Question: '''
#include<iostream>
using namespace std;
class node{
int data;
node *prev;
node *next;
public:
node(int n){
data=n;
prev=NULL;
next=NULL;
}
void insert_end(node**,node**);
void insert_beg(node**,node**);
void insert_after(node**,node**);
void delete_end(node**,node**);
void delete_start(node**,node**);
void display(node**,node**);
node* find(node**,node**,int n);
};
void node::insert_end(node **start,node **end){
int n;
if(*start!=NULL){
cout<<"Enter number
";
cin>>n;
node *obj=new node(n);
(*end)->next=obj;
obj->prev=*end;
*end=(*end)->next;
}
else{
cout<<"Enter number
";
cin>>n;
node *obj=new node(n);
*start=obj;
*end=obj;
}
}
void node::insert_beg(node **start,node **end){
int n;
if(*start!=NULL){
cout<<"Enter number
";
cin>>n;
node *obj=new node(n);
(*start)->prev=obj;
obj->next=*start;
*start=obj;
}
else{
cout<<"Enter number
";
cin>>n;
node *obj=new node(n);
*start=obj;
*end=obj;
}
}
void node::insert_after(node **start,node **end){
int n,nn;
if(*start!=NULL){
cout<<"Enter number
";
cin>>n;
cout<<"Enter number after which element is to be inserted
";
cin>>nn;
node *pos=find(start,end,nn);
if(pos==NULL){
cout<<"No such element "<<nn<<endl;
}
else{
node *obj=new node(n);
obj->prev=pos;
obj->next=pos->next;
pos->next->prev=obj;
pos->next=obj;
}
}
else{
cout<<"Enter number
";
cin>>n;
cin.clear();
cin.ignore(10000,'
');
node *obj=new node(n);
*start=obj;
*end=obj;
}
}
void node::display(node** start,node** end){
if(*start==NULL)cout<<"Empty list
";
else{
node *temp=*start;
cout<<"List is :"<<endl;
while(temp!=NULL){
cout<<"
"<<(temp)->data;
temp=(temp)->next;
}
}
}
void node::delete_end(node** start,node** end){
if(*start==NULL)cout<<"Empty list";
else{
node *temp=*end;
temp->prev->next=temp->next;
*end=(*end)->prev;
}
}
void node::delete_start(node** start,node** end){
if(*start==NULL)cout<<"Empty list";
else{
node *temp=*start;
temp->next->prev=NULL;
*start=(*start)->next;
}
}
node* node::find(node** start,node** end,int n){
node *temp=*start;
if(temp==NULL)return NULL;
else{
while(temp!=NULL){
if(temp->data==n)return temp;
else temp=temp->next;
}
return NULL;
}
}
int main(){
node *start=NULL,*end=NULL;
int choice,flag=0;
while(1){
cout<<"
1.Exit
2.Insert at end
3.Insert at front
4.Insert after
5.Insert before
6.Display
7.Delete last
8.Delete first
Make Choice : ";
cin>>choice;
switch(choice){
case 1: flag=1;
break;
case 2: start->insert_end(&start,&end);
break;
case 3: start->insert_beg(&start,&end);
break;
case 4: start->insert_after(&start,&end);
break;
case 6: start->display(&start,&end);
break;
case 7: start->delete_end(&start,&end);
break;
case 8: start->delete_start(&start,&end);
break;
default:cout<<"Wrong input
";
}
if(flag==1)break;
}
}
'''
I get a segmentation fault(core dumped) when I call insert_after() and give the the element after which new element is to be entered same as any element of the linked list
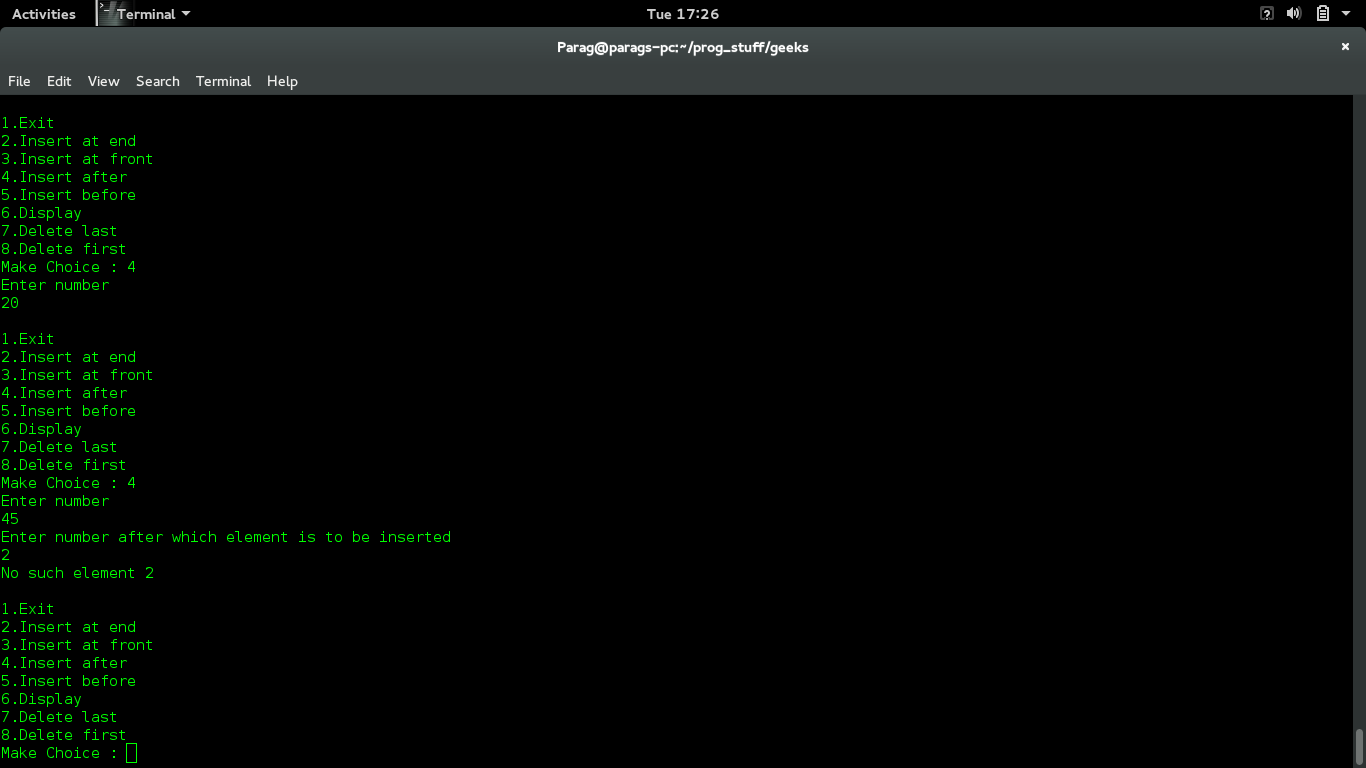
Answer: A big problem is that you are calling a function on 'start', which is 'NULL', causing undefined behavior.
Instantiate 'start' before calling anything on it.
E.g. this is bad:
'''
node *start=NULL,*end=NULL;
// ...
case 4: start->insert_after(&start,&end);
'''
You probably need to rethink your design.
So, I would recommend you instead implement your behavior with a 'std::vector'.